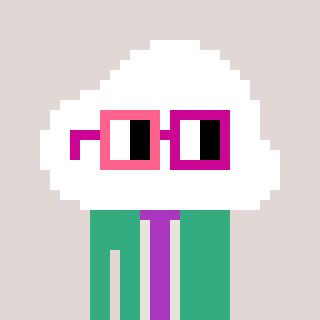
a pixel art character with square pink and red glasses, a cloud-shaped head and a teal-colored body on a warm background